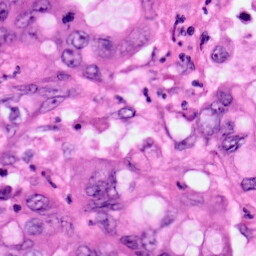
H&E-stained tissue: Pancreatic